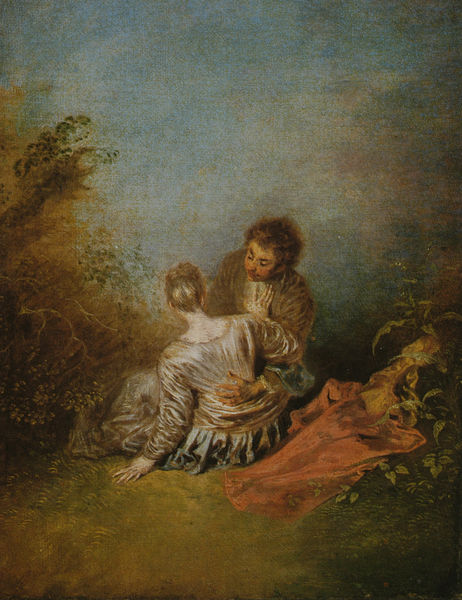
Titel: Le faux-pas, Der Fehltritt
Künstler: Antoine Watteau
Standort: Paris
Institution: Musée du Louvre
Schlagwörter: baum, blau, blätter, gemälde, hand, himmel, kopf, mann, umhang, weiß, wolken, bäume, grün, impressionismus, landschaft, ocker, sitzen, abend, ausschnitt, braun, frau, frisur, grau, haar, hintergrund, kleid, köpfe, licht, nacht, orange, pastell, rücken, ölbild, gras, rot, tuch, wiese, wolke, malerei, rock, blond, hose, jacke, jung, arm, barock, bluse, gesicht, halten, inkarnat, silber, bildnis, hände, erde, gräser, natur, strauch, busch, büsche, gebüsch, sträucher, boden, gewand, gold, mantel, sitzend, decke, paar, blatt, pflanze, pflanzen, locken, rechts, rokoko, sanft, seide, wald, garten, taille, bein, rückenansicht, kuss, liebe, umarmung, liegen, haltung, farbe, lila, violett, herbst, idylle, picknick, nacken, romantik, turner, zopf, detail, homme, manteau, tiefe, erotik, knie, spiel, umarmen, links, lichtung, rückenfigur, sex, knien, treffen, liebespaar, ehepaar, verführung, kolorit, oberteil, romantisch, hilfe, liebende, mittelalter, liebschaft, rouge, nest, sombre, poussin, korsett, herz, watteau, caspar david friedrich, piknick, femme, weich, amor, ohnmacht, nature, berührung, laube, begehren, abwehr, pfalnzen, innigkeit, roter mantel, couple, liebesszene, romantique, zauber, zauberhaft, herbe, triste, weißes kleid, liebelei, feuilles, vent, uch, toucher, schäferstunde, ablehnung, lüsternheit, fôret, überreden, danger, contact, roter antel